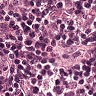
Metastatic tissue present: no